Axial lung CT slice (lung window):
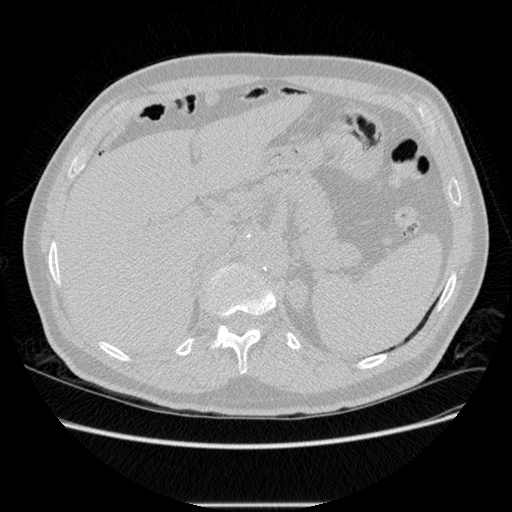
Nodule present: no